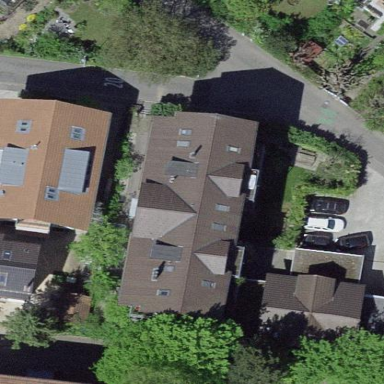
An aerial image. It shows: Gabled roof apartments building with maroon roof tiles.